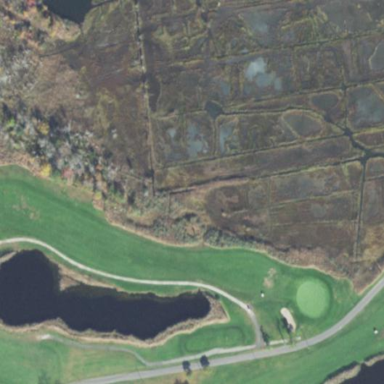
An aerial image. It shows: Rough grassy area used for golf.